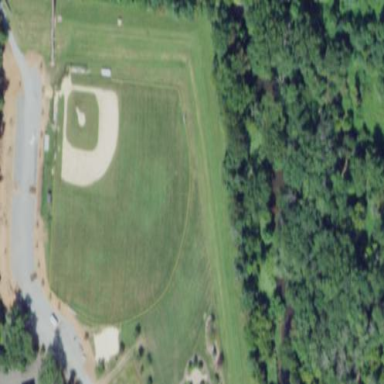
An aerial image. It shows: Baseball pitch for leisure land.